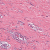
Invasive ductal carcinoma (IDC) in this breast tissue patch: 0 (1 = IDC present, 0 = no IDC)